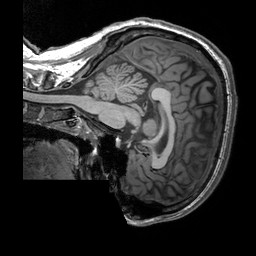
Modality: T1w
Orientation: sagittal
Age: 26
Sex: male
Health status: healthy
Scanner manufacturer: siemens
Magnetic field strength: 3 T
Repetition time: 2.3 s
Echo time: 0.00303 s